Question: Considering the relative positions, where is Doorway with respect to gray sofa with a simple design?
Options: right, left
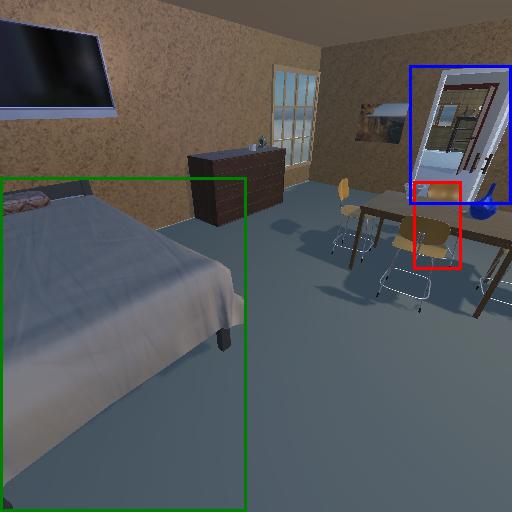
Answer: right